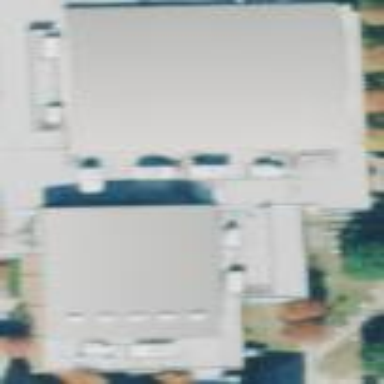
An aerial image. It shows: School building.